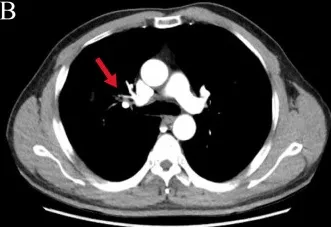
Changes in target lesion size during treatment. (B) CT scan with chest contrast (after 4 months of sugemalimab treatment). The red arrows in the figure mark the target lesions of enlarged lymph nodes. Chest imaging showed a reduction in the size of the hilar lymph nodes from 2.3 cm to 1.4 cm after four cycles of treatment, with an assessment of PR at the end of treatment.
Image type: radiology (ct)